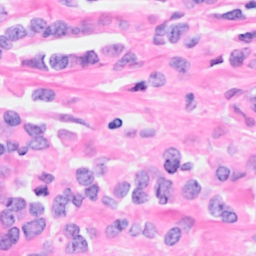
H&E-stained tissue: Breast